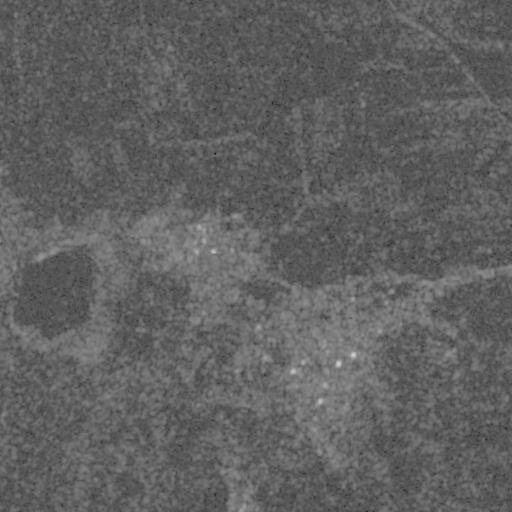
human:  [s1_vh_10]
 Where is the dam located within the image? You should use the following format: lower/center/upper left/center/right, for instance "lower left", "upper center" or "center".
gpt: The dam is located in the center left of the image.
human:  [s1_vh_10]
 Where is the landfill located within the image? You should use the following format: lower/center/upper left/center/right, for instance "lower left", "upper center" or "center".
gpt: There is no landfill in the image.

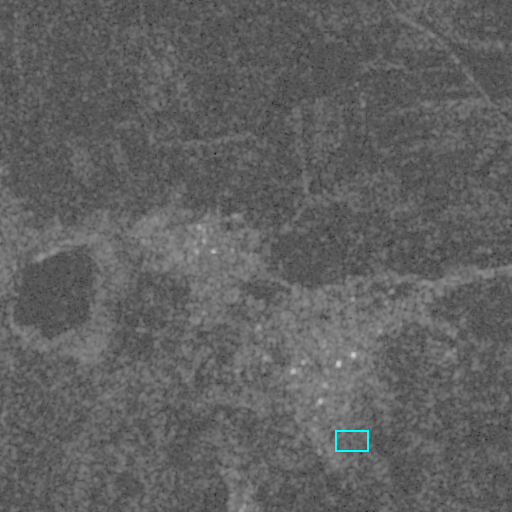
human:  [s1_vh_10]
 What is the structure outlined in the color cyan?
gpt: The structure outlined in cyan is a park.
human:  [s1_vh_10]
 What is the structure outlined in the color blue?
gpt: There is no blue outline.